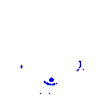
Particle: pion